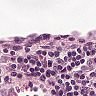
Metastatic tissue present: no